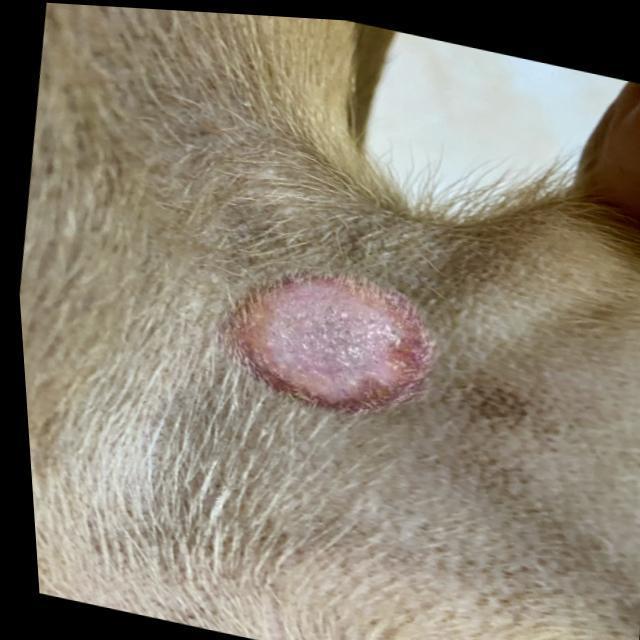
Canine ringworm (Dermatophytosis) — fungal infection caused by Microsporum or Trichophyton. Presents with circular alopecia, scaling, crusting, and broken hairs.